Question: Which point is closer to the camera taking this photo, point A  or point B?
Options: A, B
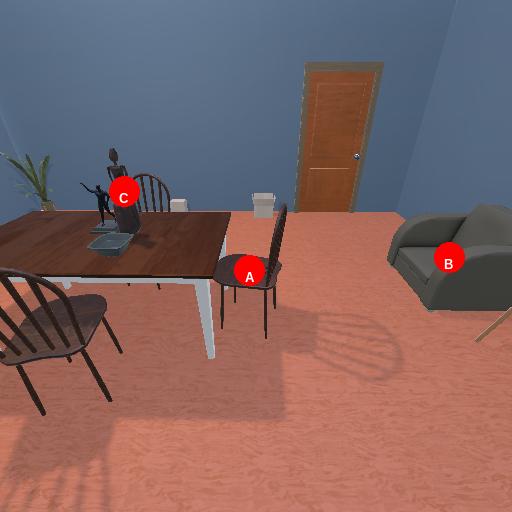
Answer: A